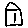
Label: house